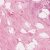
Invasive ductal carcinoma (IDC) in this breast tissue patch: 0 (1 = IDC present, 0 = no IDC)